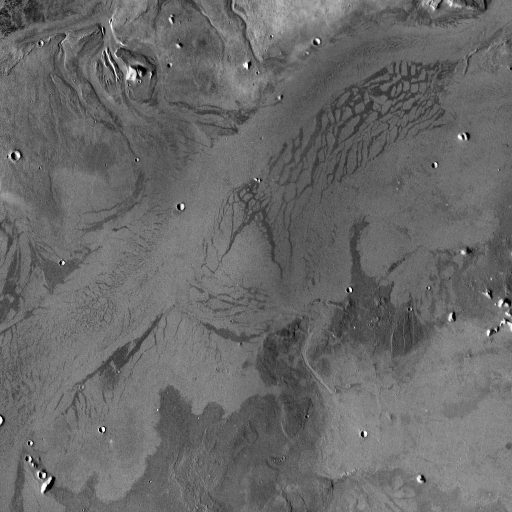
Crater classes present: Background, Other